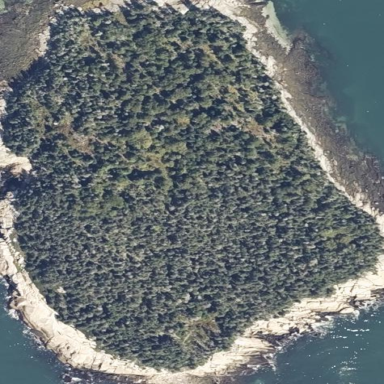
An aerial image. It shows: Islet along the coastline.